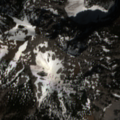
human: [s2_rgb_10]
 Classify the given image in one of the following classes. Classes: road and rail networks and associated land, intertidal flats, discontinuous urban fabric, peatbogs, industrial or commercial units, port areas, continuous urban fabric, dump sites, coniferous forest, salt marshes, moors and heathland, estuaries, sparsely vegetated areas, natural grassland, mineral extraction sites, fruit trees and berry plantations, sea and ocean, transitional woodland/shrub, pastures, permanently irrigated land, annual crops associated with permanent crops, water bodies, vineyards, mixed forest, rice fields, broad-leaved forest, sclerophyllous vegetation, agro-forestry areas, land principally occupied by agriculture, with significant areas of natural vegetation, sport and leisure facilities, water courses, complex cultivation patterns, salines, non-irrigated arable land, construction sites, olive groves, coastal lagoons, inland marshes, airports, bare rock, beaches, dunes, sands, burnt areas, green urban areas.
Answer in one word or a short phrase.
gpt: mixed forest, natural grassland, bare rock, sparsely vegetated areas